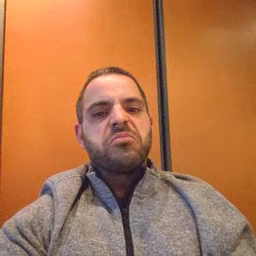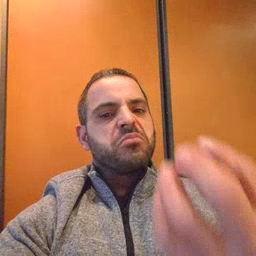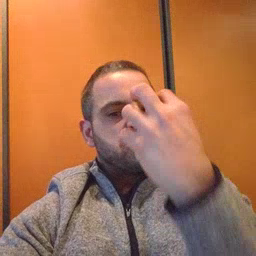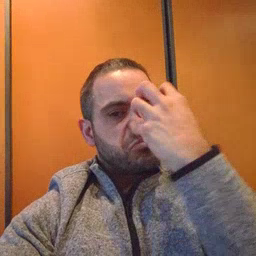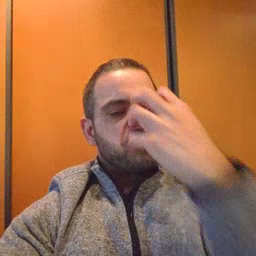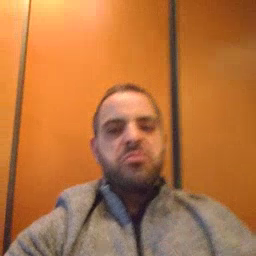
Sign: clown